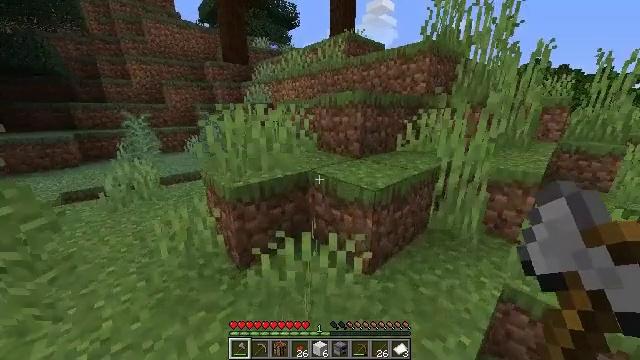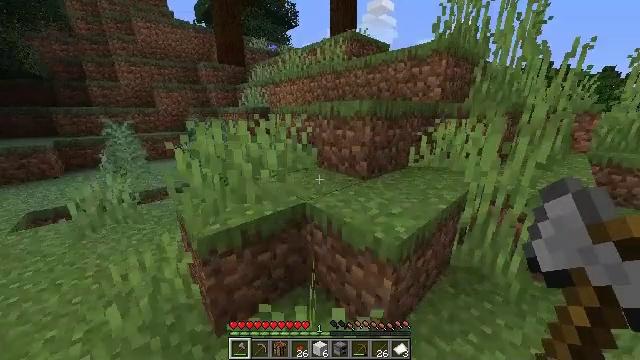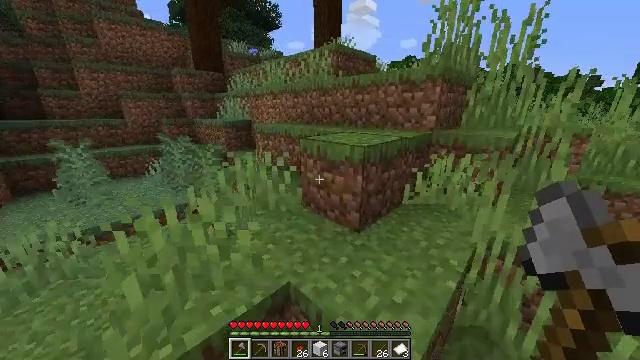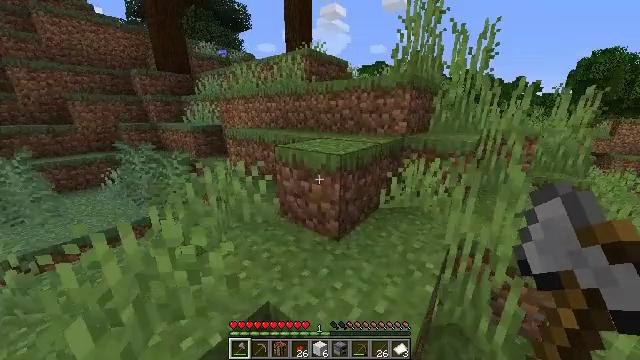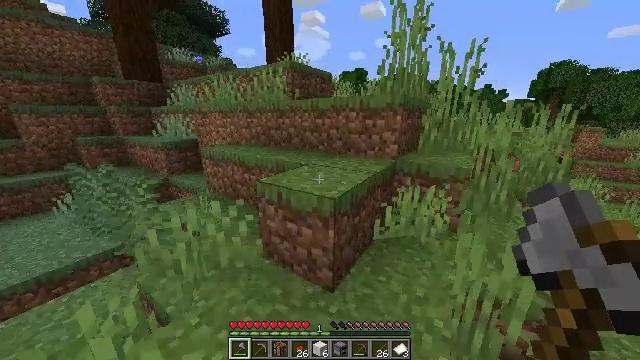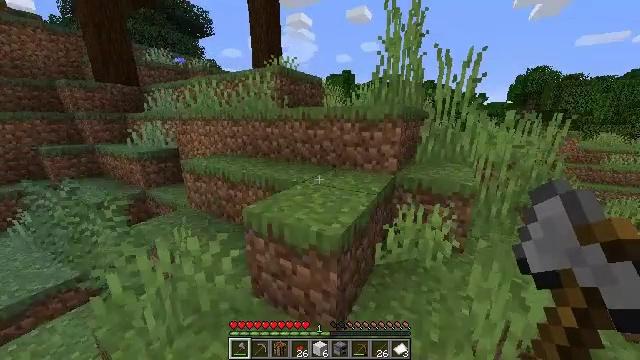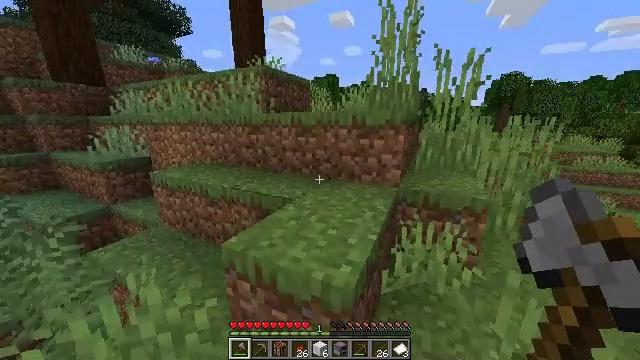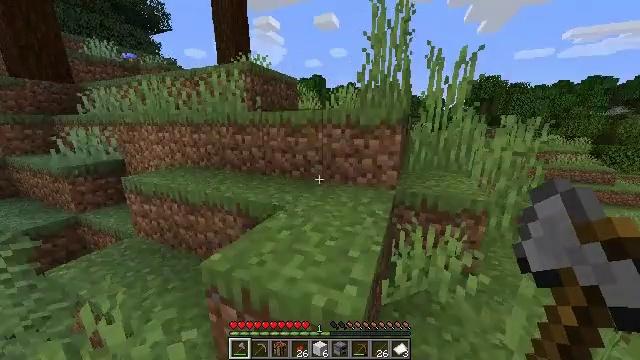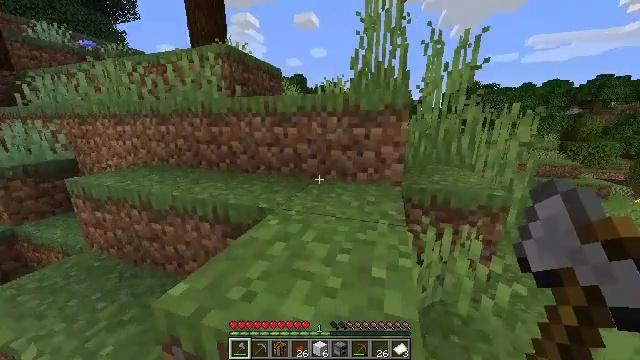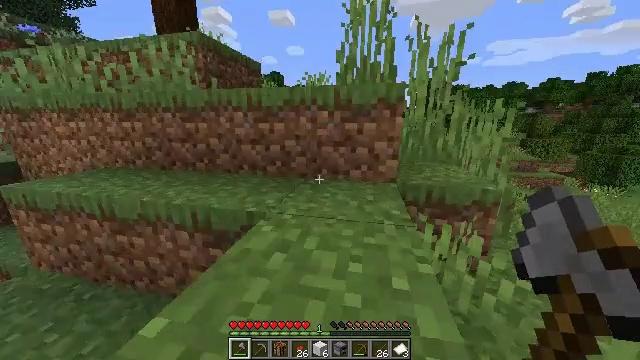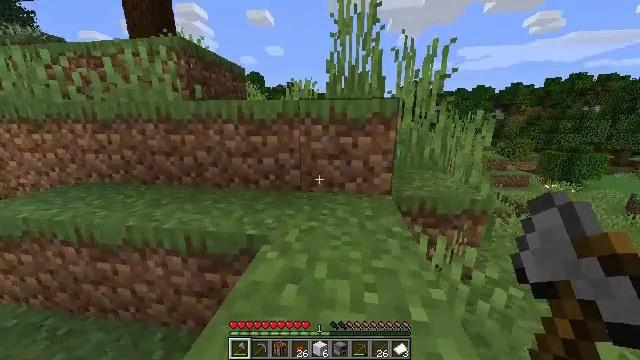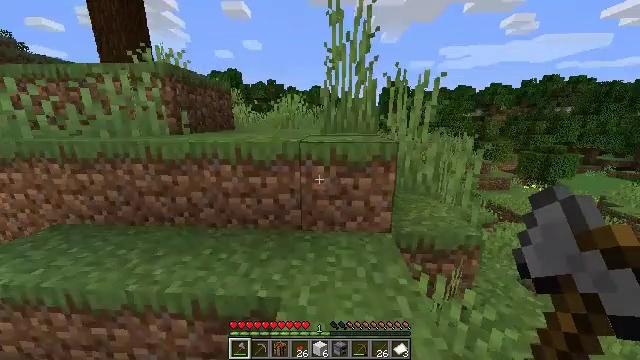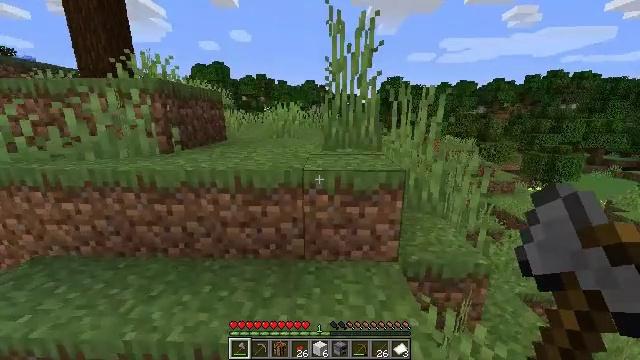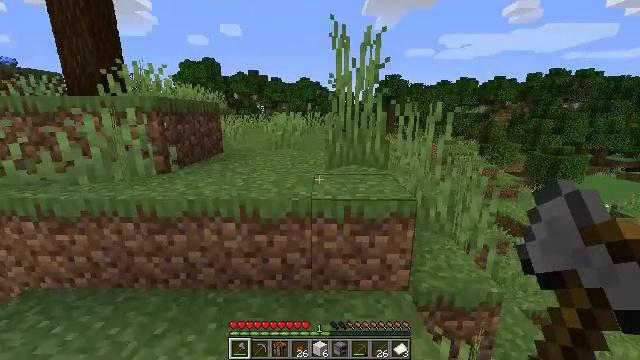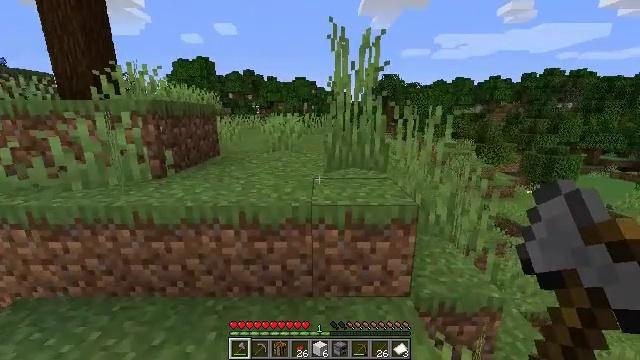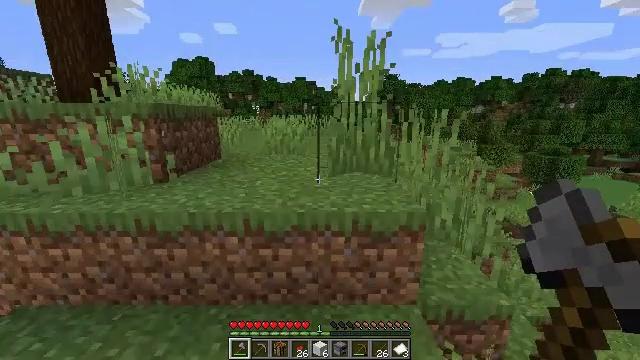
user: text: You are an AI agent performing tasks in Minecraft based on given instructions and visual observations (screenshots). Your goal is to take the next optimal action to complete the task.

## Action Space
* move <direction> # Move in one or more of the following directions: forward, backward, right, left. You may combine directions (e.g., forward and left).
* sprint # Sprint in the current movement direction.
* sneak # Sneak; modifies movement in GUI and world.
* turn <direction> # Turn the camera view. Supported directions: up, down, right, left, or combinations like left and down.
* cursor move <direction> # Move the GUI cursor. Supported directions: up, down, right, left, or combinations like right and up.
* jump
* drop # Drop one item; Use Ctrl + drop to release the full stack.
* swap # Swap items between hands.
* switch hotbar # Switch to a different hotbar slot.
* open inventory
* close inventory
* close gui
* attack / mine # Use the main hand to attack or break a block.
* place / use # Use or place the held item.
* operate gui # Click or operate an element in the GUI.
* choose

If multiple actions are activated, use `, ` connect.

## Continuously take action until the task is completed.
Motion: motion action
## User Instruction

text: Craft red dye.
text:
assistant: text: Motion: move forward, jump
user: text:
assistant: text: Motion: move forward, turn right, jump
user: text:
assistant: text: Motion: move forward, turn right
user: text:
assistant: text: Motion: move forward, turn right and up
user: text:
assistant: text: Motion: move forward, turn right
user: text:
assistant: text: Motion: move forward, turn right
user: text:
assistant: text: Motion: move forward, turn right, jump
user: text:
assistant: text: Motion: move forward, turn right, jump
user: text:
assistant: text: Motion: move forward, turn right, jump
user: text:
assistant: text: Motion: move forward, turn right, jump
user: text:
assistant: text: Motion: move forward, turn right, jump
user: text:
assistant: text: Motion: move forward, turn right, jump
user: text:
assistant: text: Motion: move forward, turn right, jump
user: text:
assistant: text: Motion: move forward
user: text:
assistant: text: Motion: move forward
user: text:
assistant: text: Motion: move forward
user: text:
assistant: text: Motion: move forward
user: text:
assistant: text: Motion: move forward
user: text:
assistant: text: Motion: move forward
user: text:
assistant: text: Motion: move forward
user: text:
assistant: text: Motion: move forward
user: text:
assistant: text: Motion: move forward
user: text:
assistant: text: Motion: move forward, turn left, jump
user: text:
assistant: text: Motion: move forward, turn left and down, jump
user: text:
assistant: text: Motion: move forward, turn left, jump
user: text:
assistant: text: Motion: move forward, turn left, jump
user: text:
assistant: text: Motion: move forward
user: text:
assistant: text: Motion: move forward
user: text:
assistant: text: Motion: no_op
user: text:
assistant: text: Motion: turn right